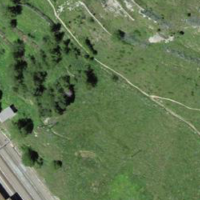
EUNIS habitat code: 26
Species observed at this site:
Chamaenerion angustifolium
Erebia tyndarus
Allium victorialis